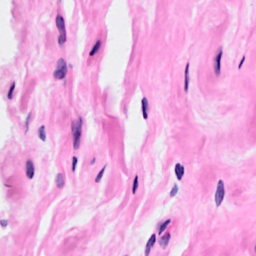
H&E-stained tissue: Breast